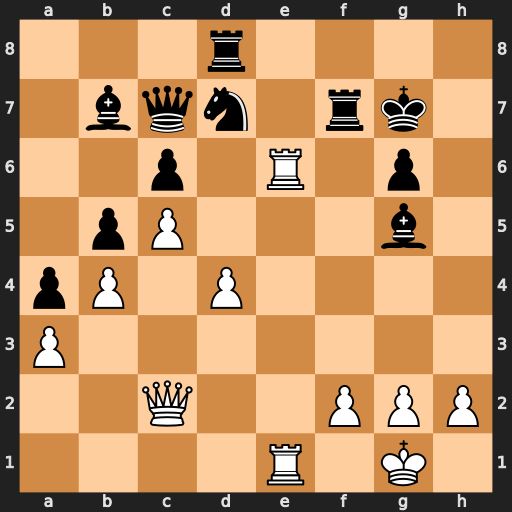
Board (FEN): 3r4/1bqn1rk1/2p1R1p1/1pP3b1/pP1P4/P7/2Q2PPP/4R1K1
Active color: w
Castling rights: -
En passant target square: -
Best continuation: Qxg6+ Kf8 Qxg5 Qf4 Qxd8+